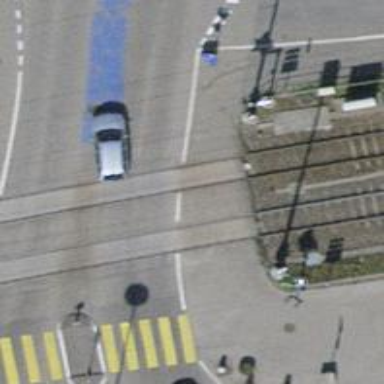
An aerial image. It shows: Crossing for the railway.